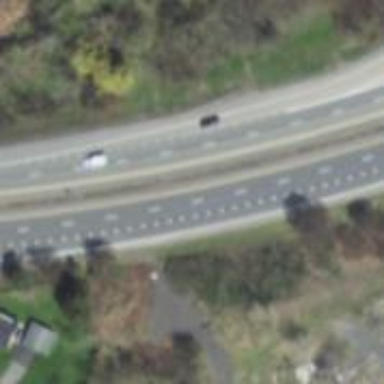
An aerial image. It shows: Trunk highway with expressway features.